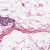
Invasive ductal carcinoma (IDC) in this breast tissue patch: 0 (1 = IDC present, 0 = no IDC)